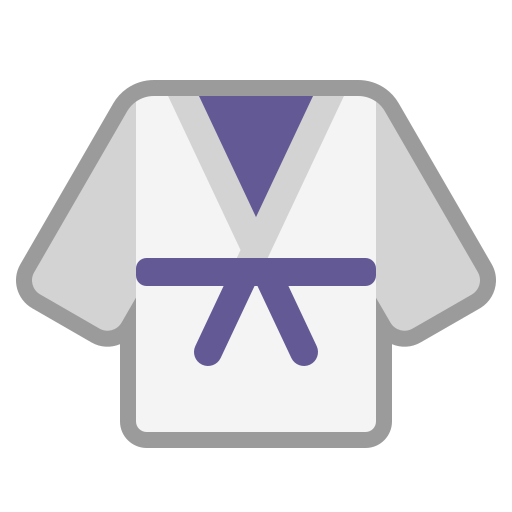
martial arts uniform flat